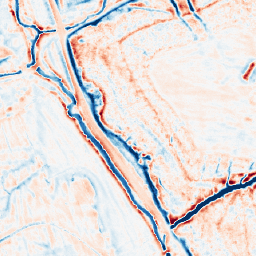
Category: edge_preserving
Decomposition family: bilateral
Decomposition parameters: d: 15
sigma_color: 150
sigma_space: 25
Upsampling method: area
Upsampling parameters: scale: 2
Upsampling scale: 2